Question: This is the code for interface:
'''
@Override
public void start(Stage primaryStage){
NumberAxis xAxis = new NumberAxis();
xAxis.setLabel("XX");
NumberAxis yAxis = new NumberAxis();
yAxis.setLabel("YY");
LineChart<Number, Number> lineChart = new LineChart<>(xAxis, yAxis);
lineChart.setLegendVisible(false);
XYChart.Series<Number, Number> series1 = new XYChart.Series<>();
series1.setName("Line1");
series1.getData().add(new XYChart.Data<>(1, 1));
series1.getData().add(new XYChart.Data<>(2, 2));
series1.getData().add(new XYChart.Data<>(3, 2));
series1.getData().add(new XYChart.Data<>(4, 1));
XYChart.Series<Number, Number> series2 = new XYChart.Series<>();
series2.setName("Line2");
series2.getData().add(new XYChart.Data<>(2, 2));
series2.getData().add(new XYChart.Data<>(3, 2));
series2.getData().add(new XYChart.Data<>(4, 2));
XYChart.Series<Number, Number> series3 = new XYChart.Series<>();
series3.setName("Line3");
series3.getData().add(new XYChart.Data<>(1, 3));
series3.getData().add(new XYChart.Data<>(2, 2));
series3.getData().add(new XYChart.Data<>(3, 1));
series3.getData().add(new XYChart.Data<>(3, 2));
List<XYChart.Series<Number, Number>> seriesList = Arrays.asList(series1, series2, series3);
lineChart.getData().addAll(seriesList);
HBox legendBox = new HBox();
legendBox.setStyle("-fx-alignment: center; -fx-padding: 10;");
Insets insets = new Insets(0, 10, 0, 10);
for(Node legend : lineChart.lookupAll(".chart-legend-item")){
Label label = (Label)legend;
label.setOnMouseClicked(e -> {
XYChart.Series<Number, Number> toFront = seriesList.stream()
.filter(e1 -> e1.getName().equals(label.getText()))
.findFirst().get();
System.out.println(toFront);
//put series toFront over all other series
//i don't know how//
/*I have tried this
Platform.runLater(() -> {
lineChart.getData().remove(toFront);
lineChart.getData().add(toFront); //first time click: Duplicate, after only NullPointer
});*/
});
legendBox.getChildren().add(label);
HBox.setMargin(label, insets);
}
BorderPane borderPane = new BorderPane();
borderPane.setCenter(lineChart);
borderPane.setBottom(legendBox);
primaryStage.setScene(new Scene(borderPane));
primaryStage.sizeToScene();
primaryStage.centerOnScreen();
primaryStage.show();
}
'''
This is how interface looks:

As you can see in image, you can't know the exact path of 'Line1' and 'Line2'.
I want to put an 'EventHandler' on legends. When you click on one of the legends, place the line of legend in front of chart, over all others lines.
The code with 'EventHandler', as you can see, is writen. After the series is identified I don't know what do to. I have tried to remove from chart and add again:
'''
Platform.runLater(() -> {
lineChart.getData().remove(toFront);
lineChart.getData().add(toFront);
});
'''
Which only remove line and result errors:
'''
1. First click: "Duplicate series added" //at line with add
2. Next clicks: "NullPointerException" //at line with add
'''
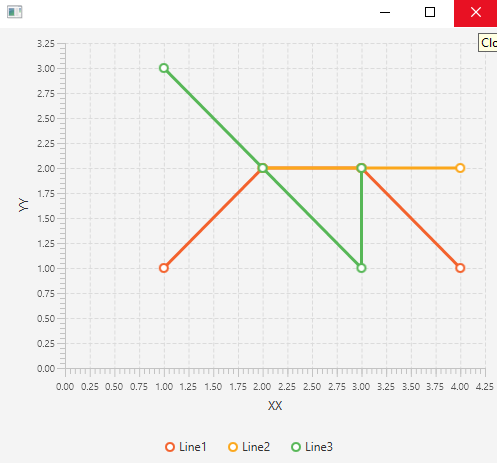
Answer: I had got it.
My code is good:
'''
Platform.runLater(() -> {
lineChart.getData().remove(toFront);
lineChart.getData().add(toFront);
});
'''
The problem is from animation when remove.
To fix that I set: 'lineChart.setAnimated(false);'
I found a better solution which don't compromise 'setAnimated'
Instread of removing series and add it again you can simply can use method 'toFront()' which 'Node' class has it.
Here is the code which replace above code.
'''
toFront.getNode().toFront();
toFront.getData().forEach(e1 -> e1.getNode().toFront());
'''
This code is also better if you change the color of series. In case remove-add you need to recolor the line which was moved in front, but in case 'Node#toFront' you don't need.